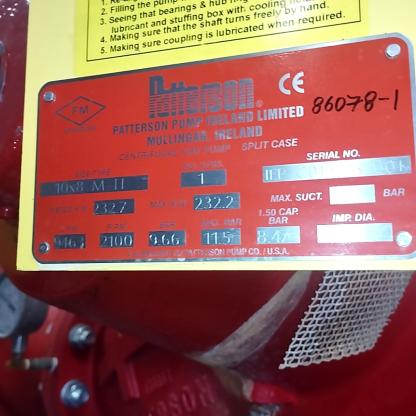
Klasa: tabliczka-znamionowa